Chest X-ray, PA view. Patient: 62 years old, sex M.
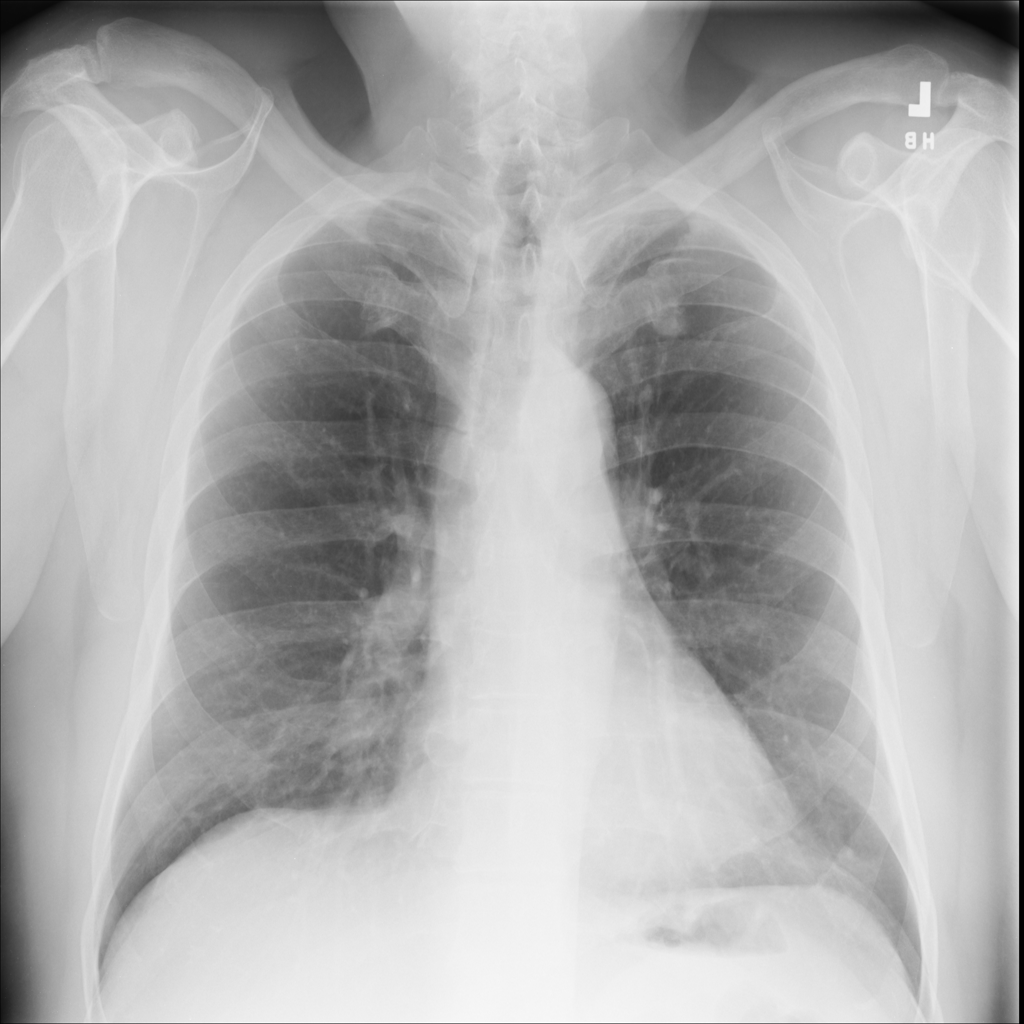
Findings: No Finding